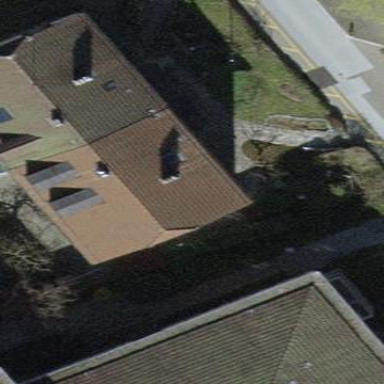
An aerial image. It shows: Building with apartments featuring tiled roof.